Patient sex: M
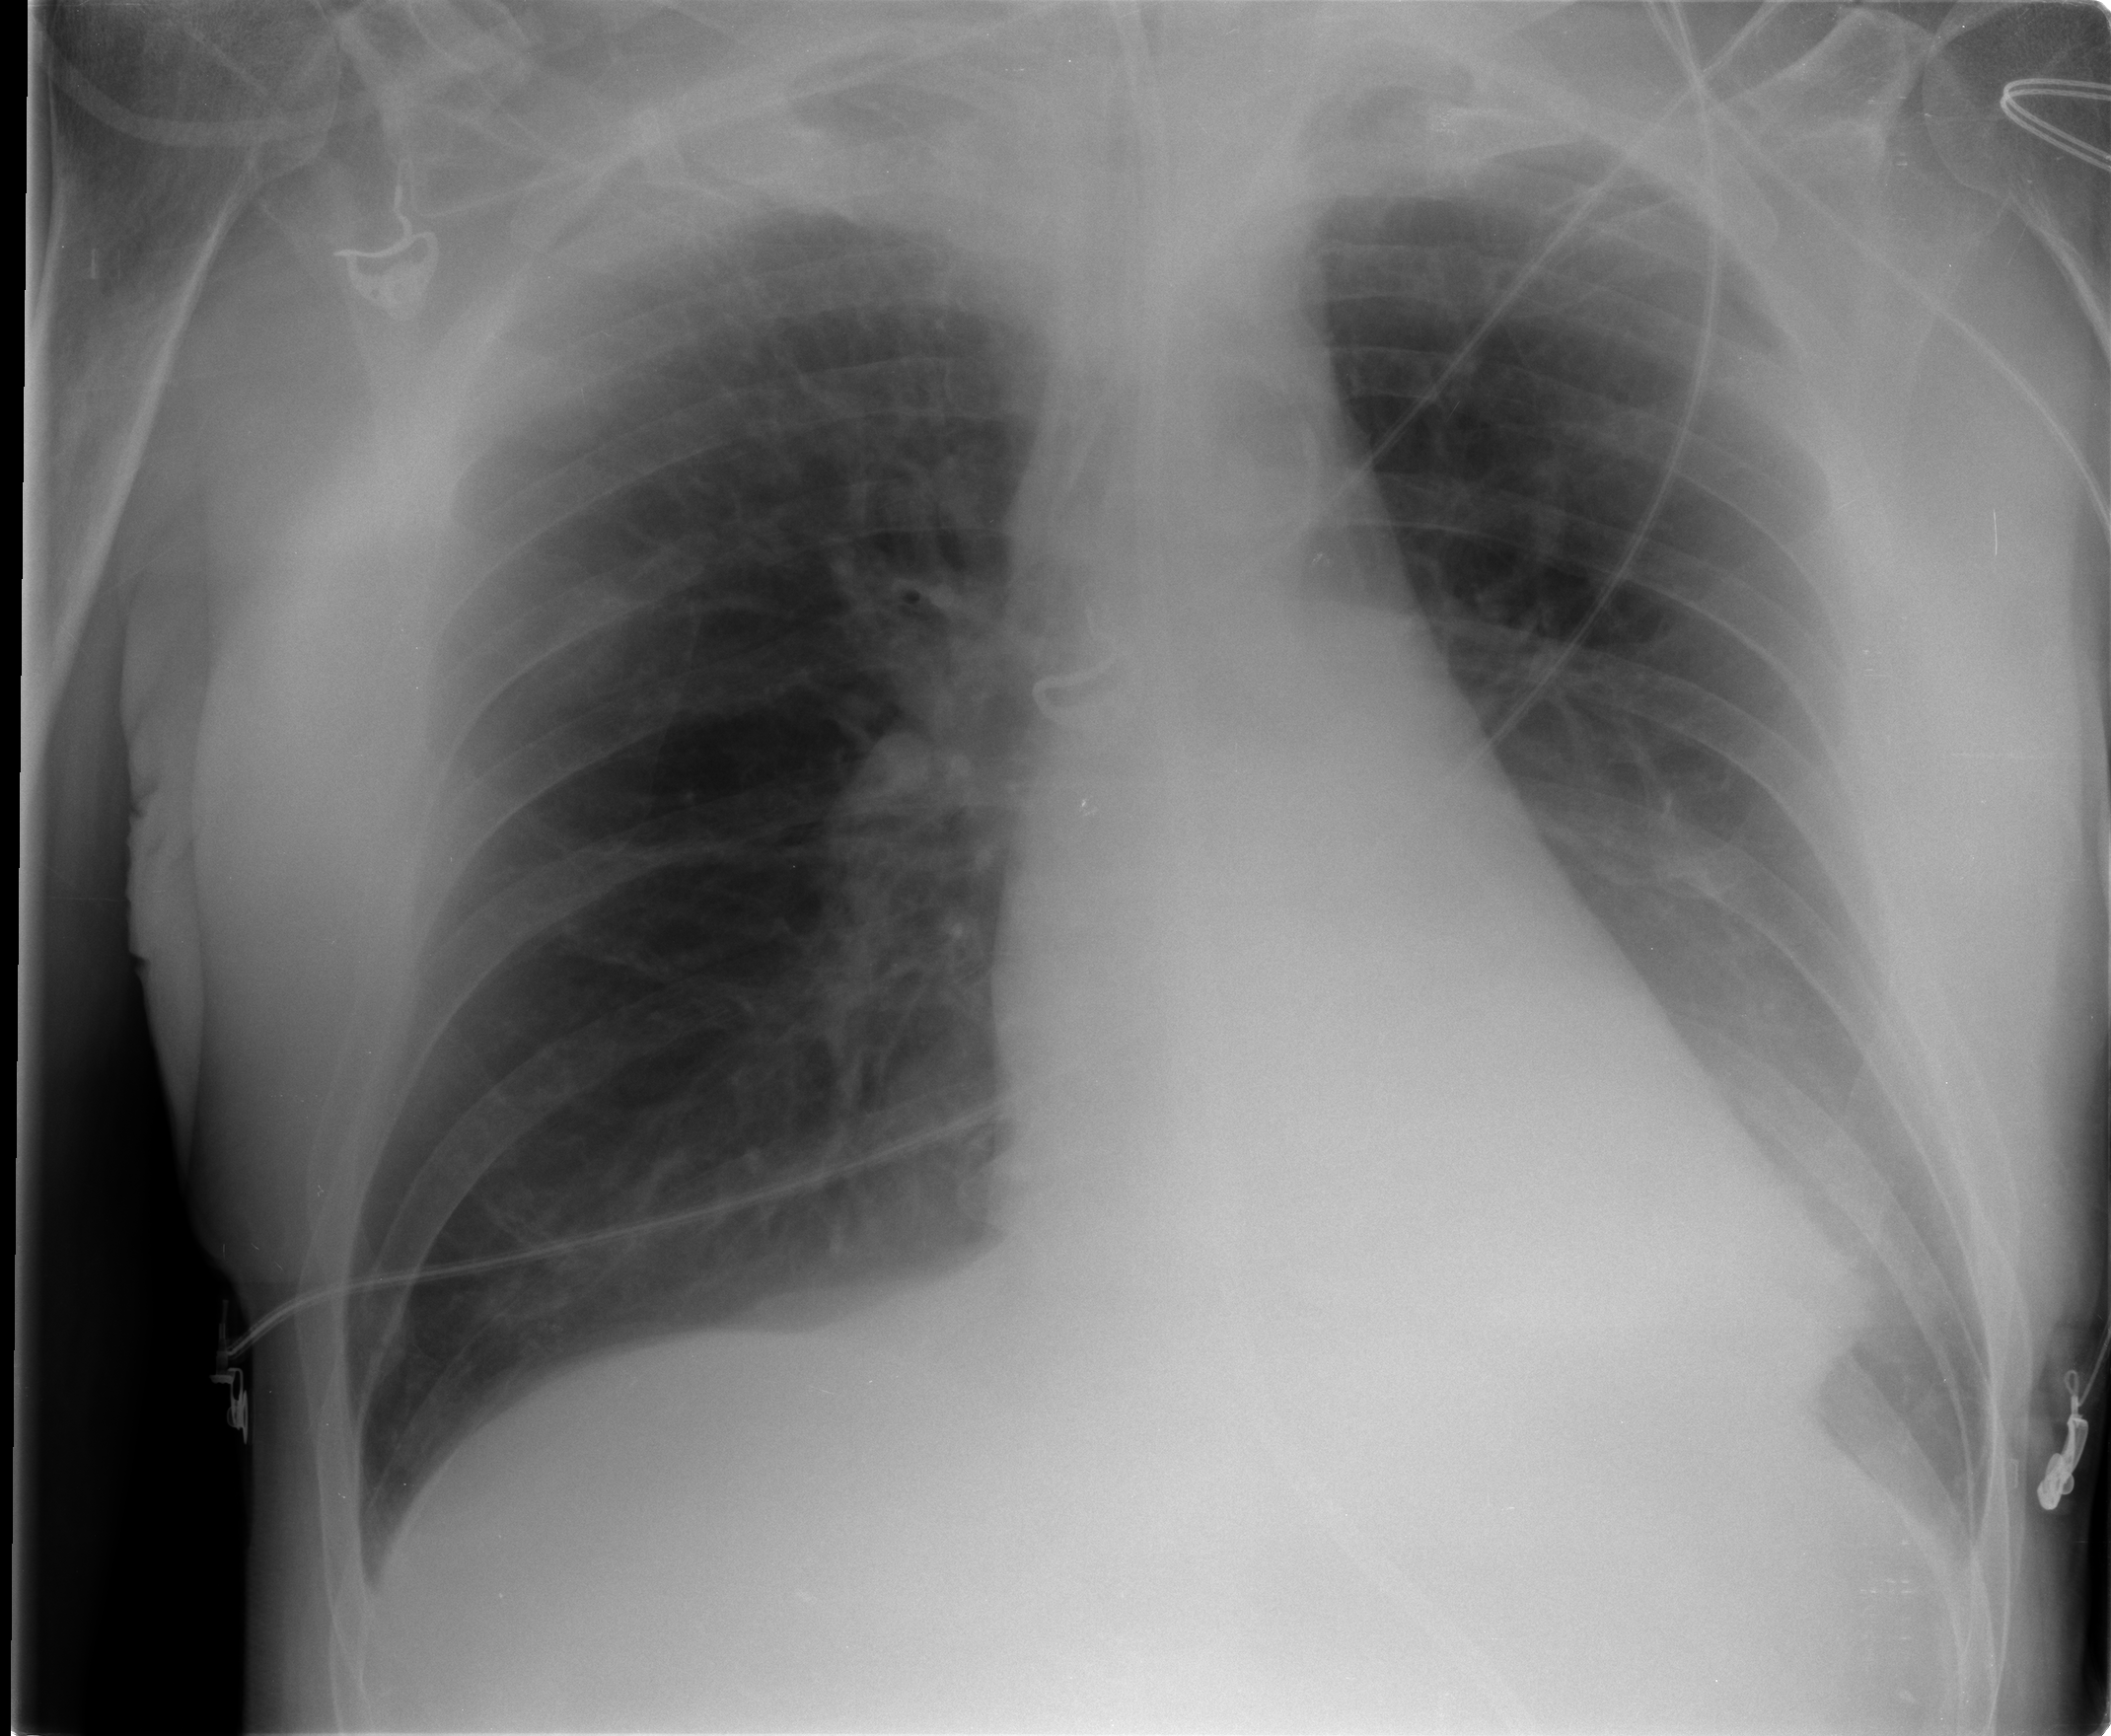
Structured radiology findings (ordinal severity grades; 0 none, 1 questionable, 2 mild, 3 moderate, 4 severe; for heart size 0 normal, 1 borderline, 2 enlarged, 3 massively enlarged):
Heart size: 0
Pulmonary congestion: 2
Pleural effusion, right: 0
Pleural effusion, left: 1
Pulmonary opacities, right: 0
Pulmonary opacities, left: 1
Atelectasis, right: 0
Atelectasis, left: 2